Breast ultrasound image
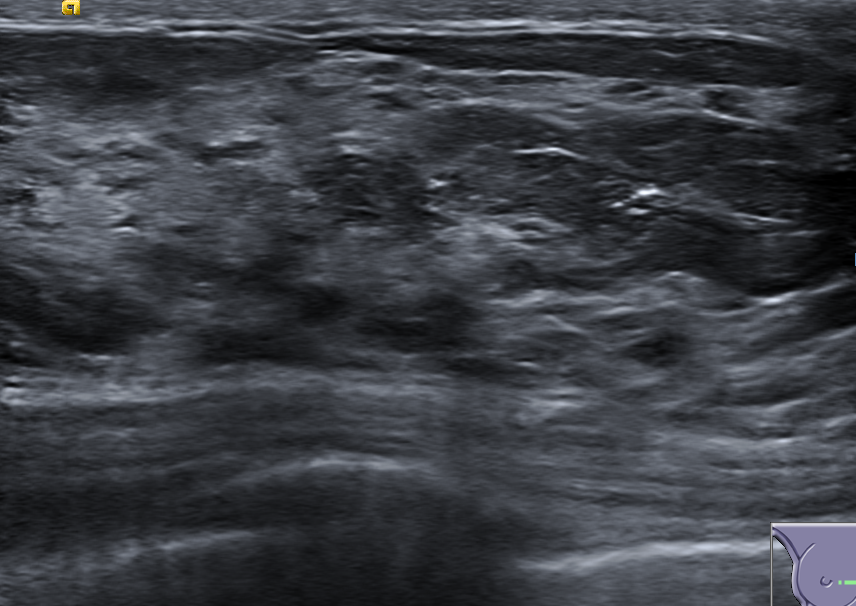
Diagnosis: normal